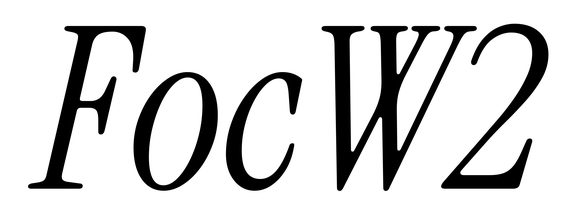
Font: InstrumentSerif-Italic